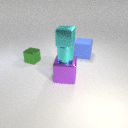
small green metal cube to the left of large blue rubber cube